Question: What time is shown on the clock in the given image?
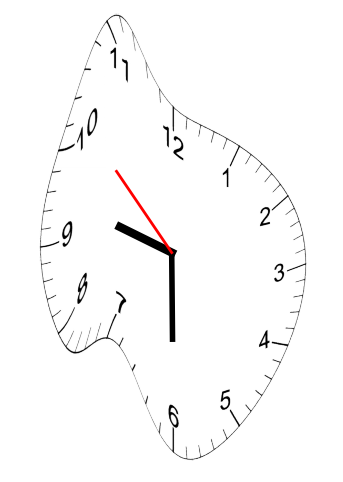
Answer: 09:29:52